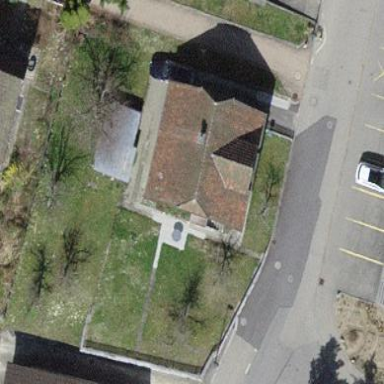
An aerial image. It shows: Detached building with hipped roof.